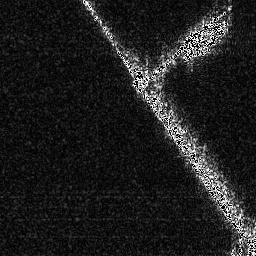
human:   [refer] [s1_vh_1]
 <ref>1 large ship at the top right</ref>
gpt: <box>[[70, 5, 90, 23, 0]]</box>